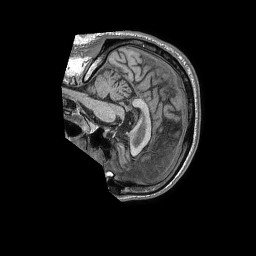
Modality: T1w
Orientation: sagittal
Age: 58
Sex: male
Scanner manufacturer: philips
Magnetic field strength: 1.5 T
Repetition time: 0.00773 s
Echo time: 0.003608 s